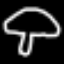
Label: mushroom